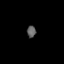
Tissue: skin
Cell type: Epithelial cells
Senescence score: 0.275
Nuclear area (px): 104
Mean DAPI intensity: 92.567